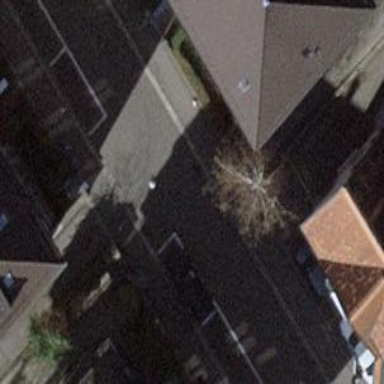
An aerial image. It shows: Residential road with asphalt surface. There are sidewalks on both sides of the road.